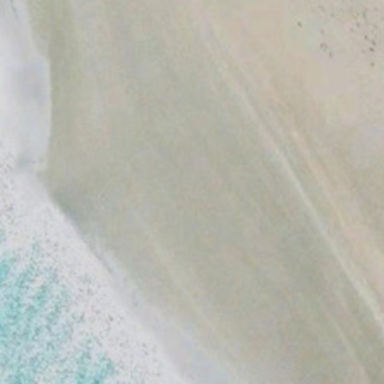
It is a piece of khaki beach .